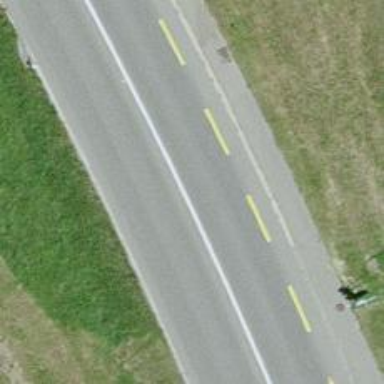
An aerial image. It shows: Asphalt road with primary highway designation. There is dedicated cycle lane on the left.